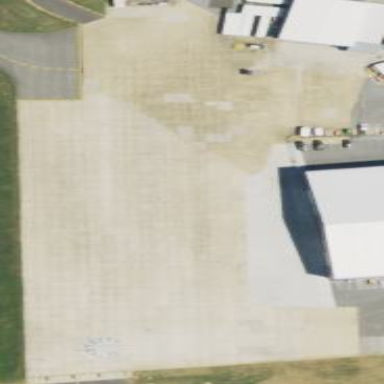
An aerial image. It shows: Apron at the airport.